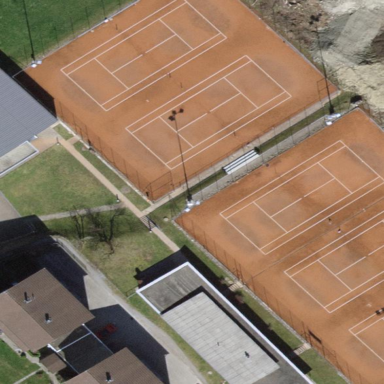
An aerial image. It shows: Tennis court on pitch designated for leisure land.